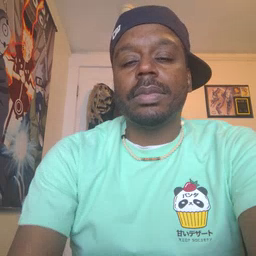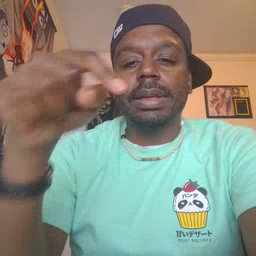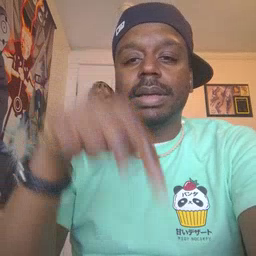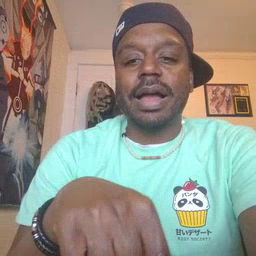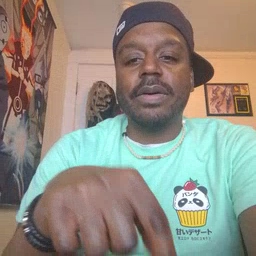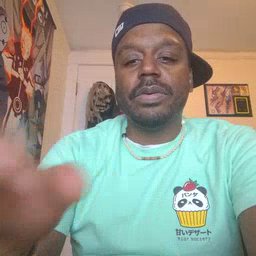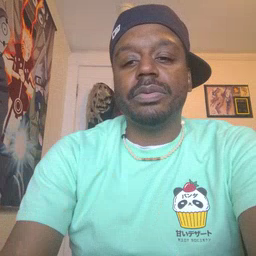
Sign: down